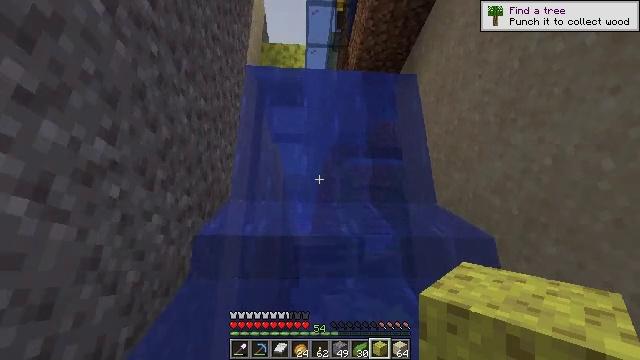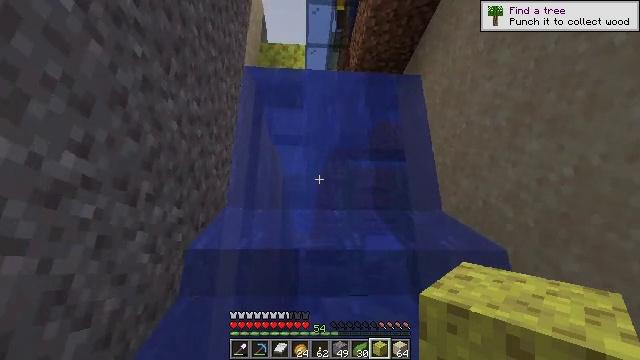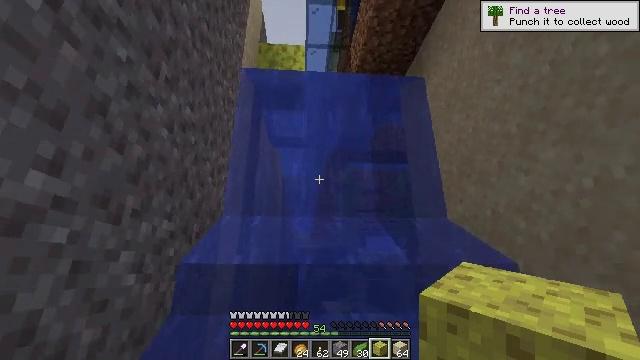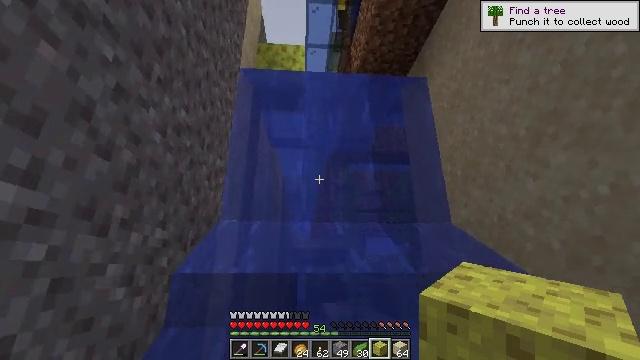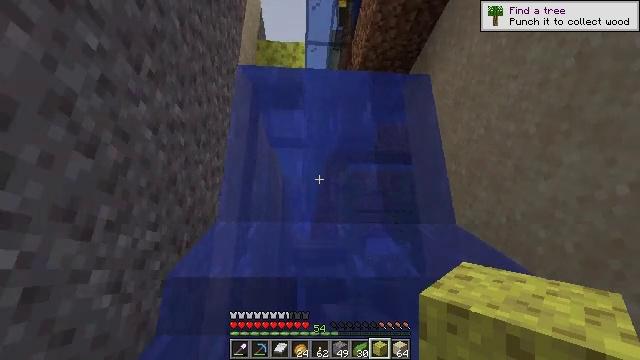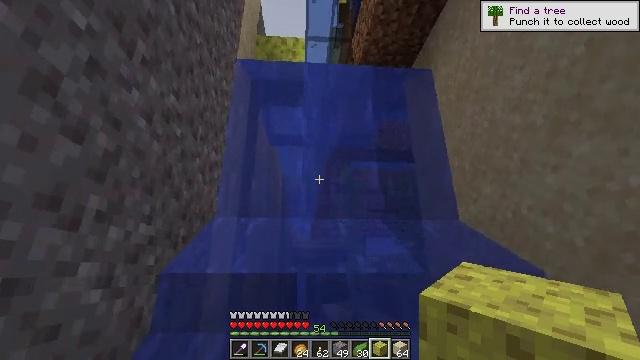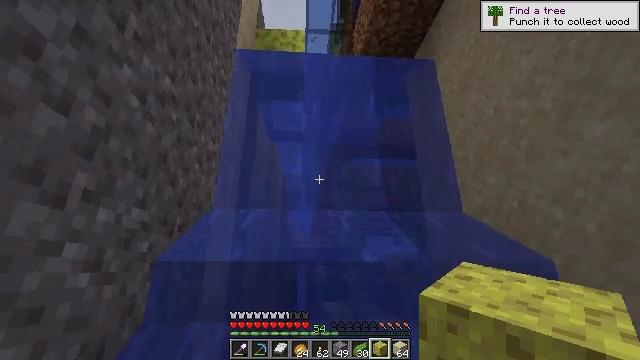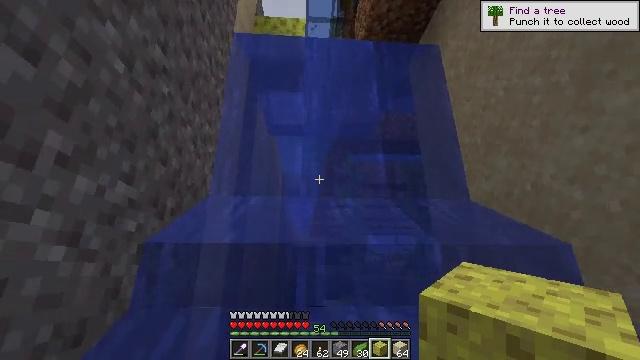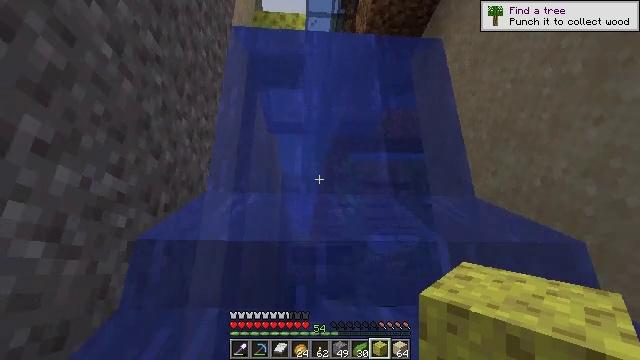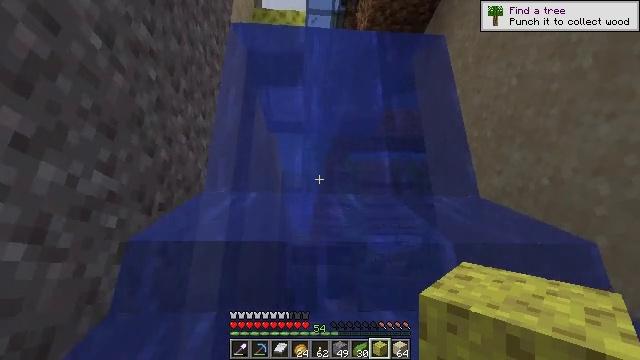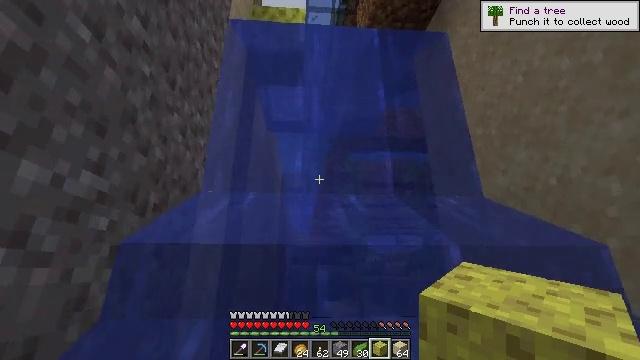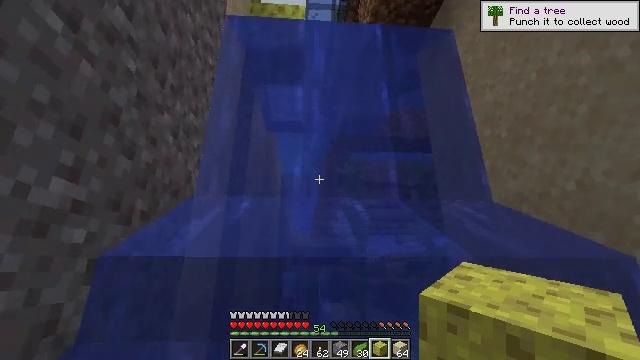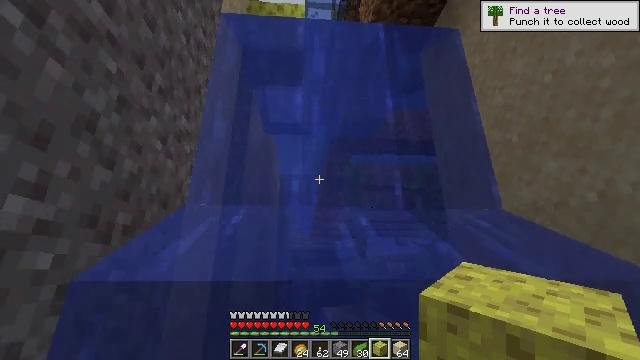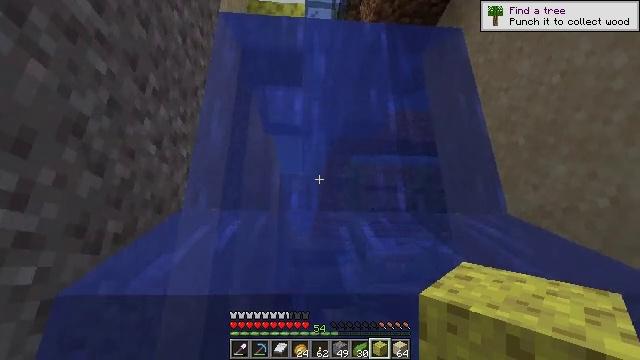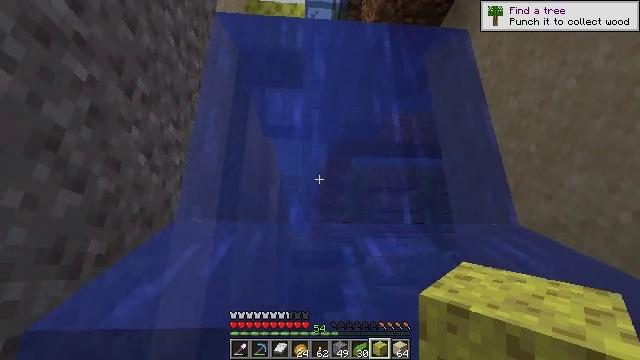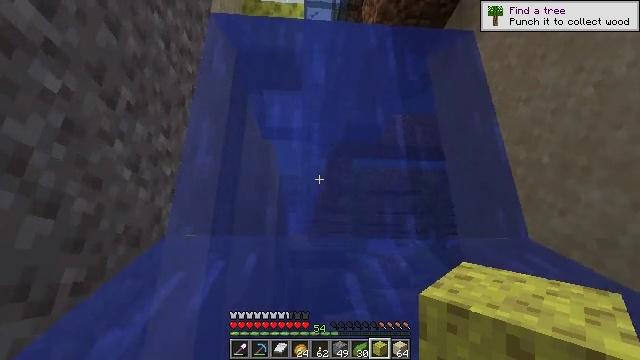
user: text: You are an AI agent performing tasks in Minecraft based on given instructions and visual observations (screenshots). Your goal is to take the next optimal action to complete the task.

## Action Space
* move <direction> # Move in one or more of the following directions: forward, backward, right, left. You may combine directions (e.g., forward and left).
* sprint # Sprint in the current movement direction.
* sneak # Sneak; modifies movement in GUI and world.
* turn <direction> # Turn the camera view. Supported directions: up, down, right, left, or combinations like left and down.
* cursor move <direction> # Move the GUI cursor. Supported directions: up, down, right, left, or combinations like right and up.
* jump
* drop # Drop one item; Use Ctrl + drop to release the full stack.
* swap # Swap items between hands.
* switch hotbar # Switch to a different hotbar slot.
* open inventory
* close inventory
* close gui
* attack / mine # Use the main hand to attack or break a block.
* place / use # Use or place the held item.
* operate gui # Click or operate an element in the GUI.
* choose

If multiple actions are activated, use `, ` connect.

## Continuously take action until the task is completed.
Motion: motion action
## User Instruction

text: Acquire a wet sponge from an ocean monument.
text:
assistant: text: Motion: move forward, jump
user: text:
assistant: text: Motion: move forward, jump
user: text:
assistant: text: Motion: move forward, jump
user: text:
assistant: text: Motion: move forward, jump
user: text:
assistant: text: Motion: move forward, jump
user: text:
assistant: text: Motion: move forward, jump
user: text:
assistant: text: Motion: move forward, jump
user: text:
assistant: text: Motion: move forward, jump
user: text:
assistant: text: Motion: move forward, jump
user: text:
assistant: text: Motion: move forward, jump
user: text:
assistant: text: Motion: move forward, jump
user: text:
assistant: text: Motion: move forward, jump
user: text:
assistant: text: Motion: move forward, jump
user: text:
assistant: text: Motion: move forward, jump
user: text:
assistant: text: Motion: move forward, jump
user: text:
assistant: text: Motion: move forward, jump
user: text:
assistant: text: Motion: move forward, jump
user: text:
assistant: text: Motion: move forward, jump
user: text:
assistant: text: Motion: move forward, jump
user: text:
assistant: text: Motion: move forward, jump
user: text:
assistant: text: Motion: move forward, jump
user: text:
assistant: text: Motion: move forward, jump
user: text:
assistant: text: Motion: move forward, jump
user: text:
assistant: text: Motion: move forward, turn right, jump
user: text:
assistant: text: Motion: move forward, turn right, jump
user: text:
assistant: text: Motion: move forward, jump
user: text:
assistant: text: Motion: move forward, jump
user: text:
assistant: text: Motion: move forward, jump
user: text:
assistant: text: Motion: move forward, jump
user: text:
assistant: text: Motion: move forward, jump